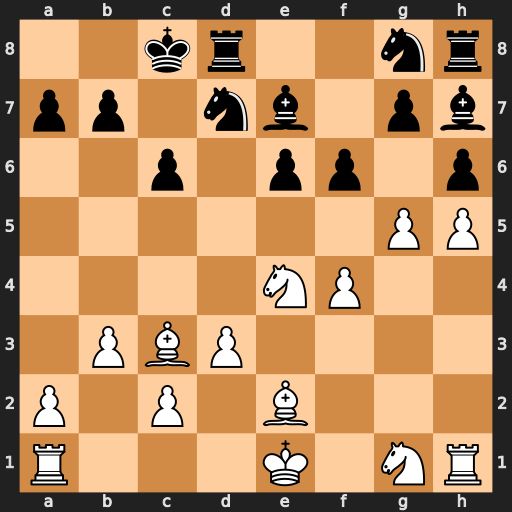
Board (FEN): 2kr2nr/pp1nb1pb/2p1pp1p/6PP/4NP2/1PBP4/P1P1B3/R3K1NR
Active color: w
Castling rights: KQ
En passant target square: -
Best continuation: g6 Bxg6 hxg6